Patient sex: F
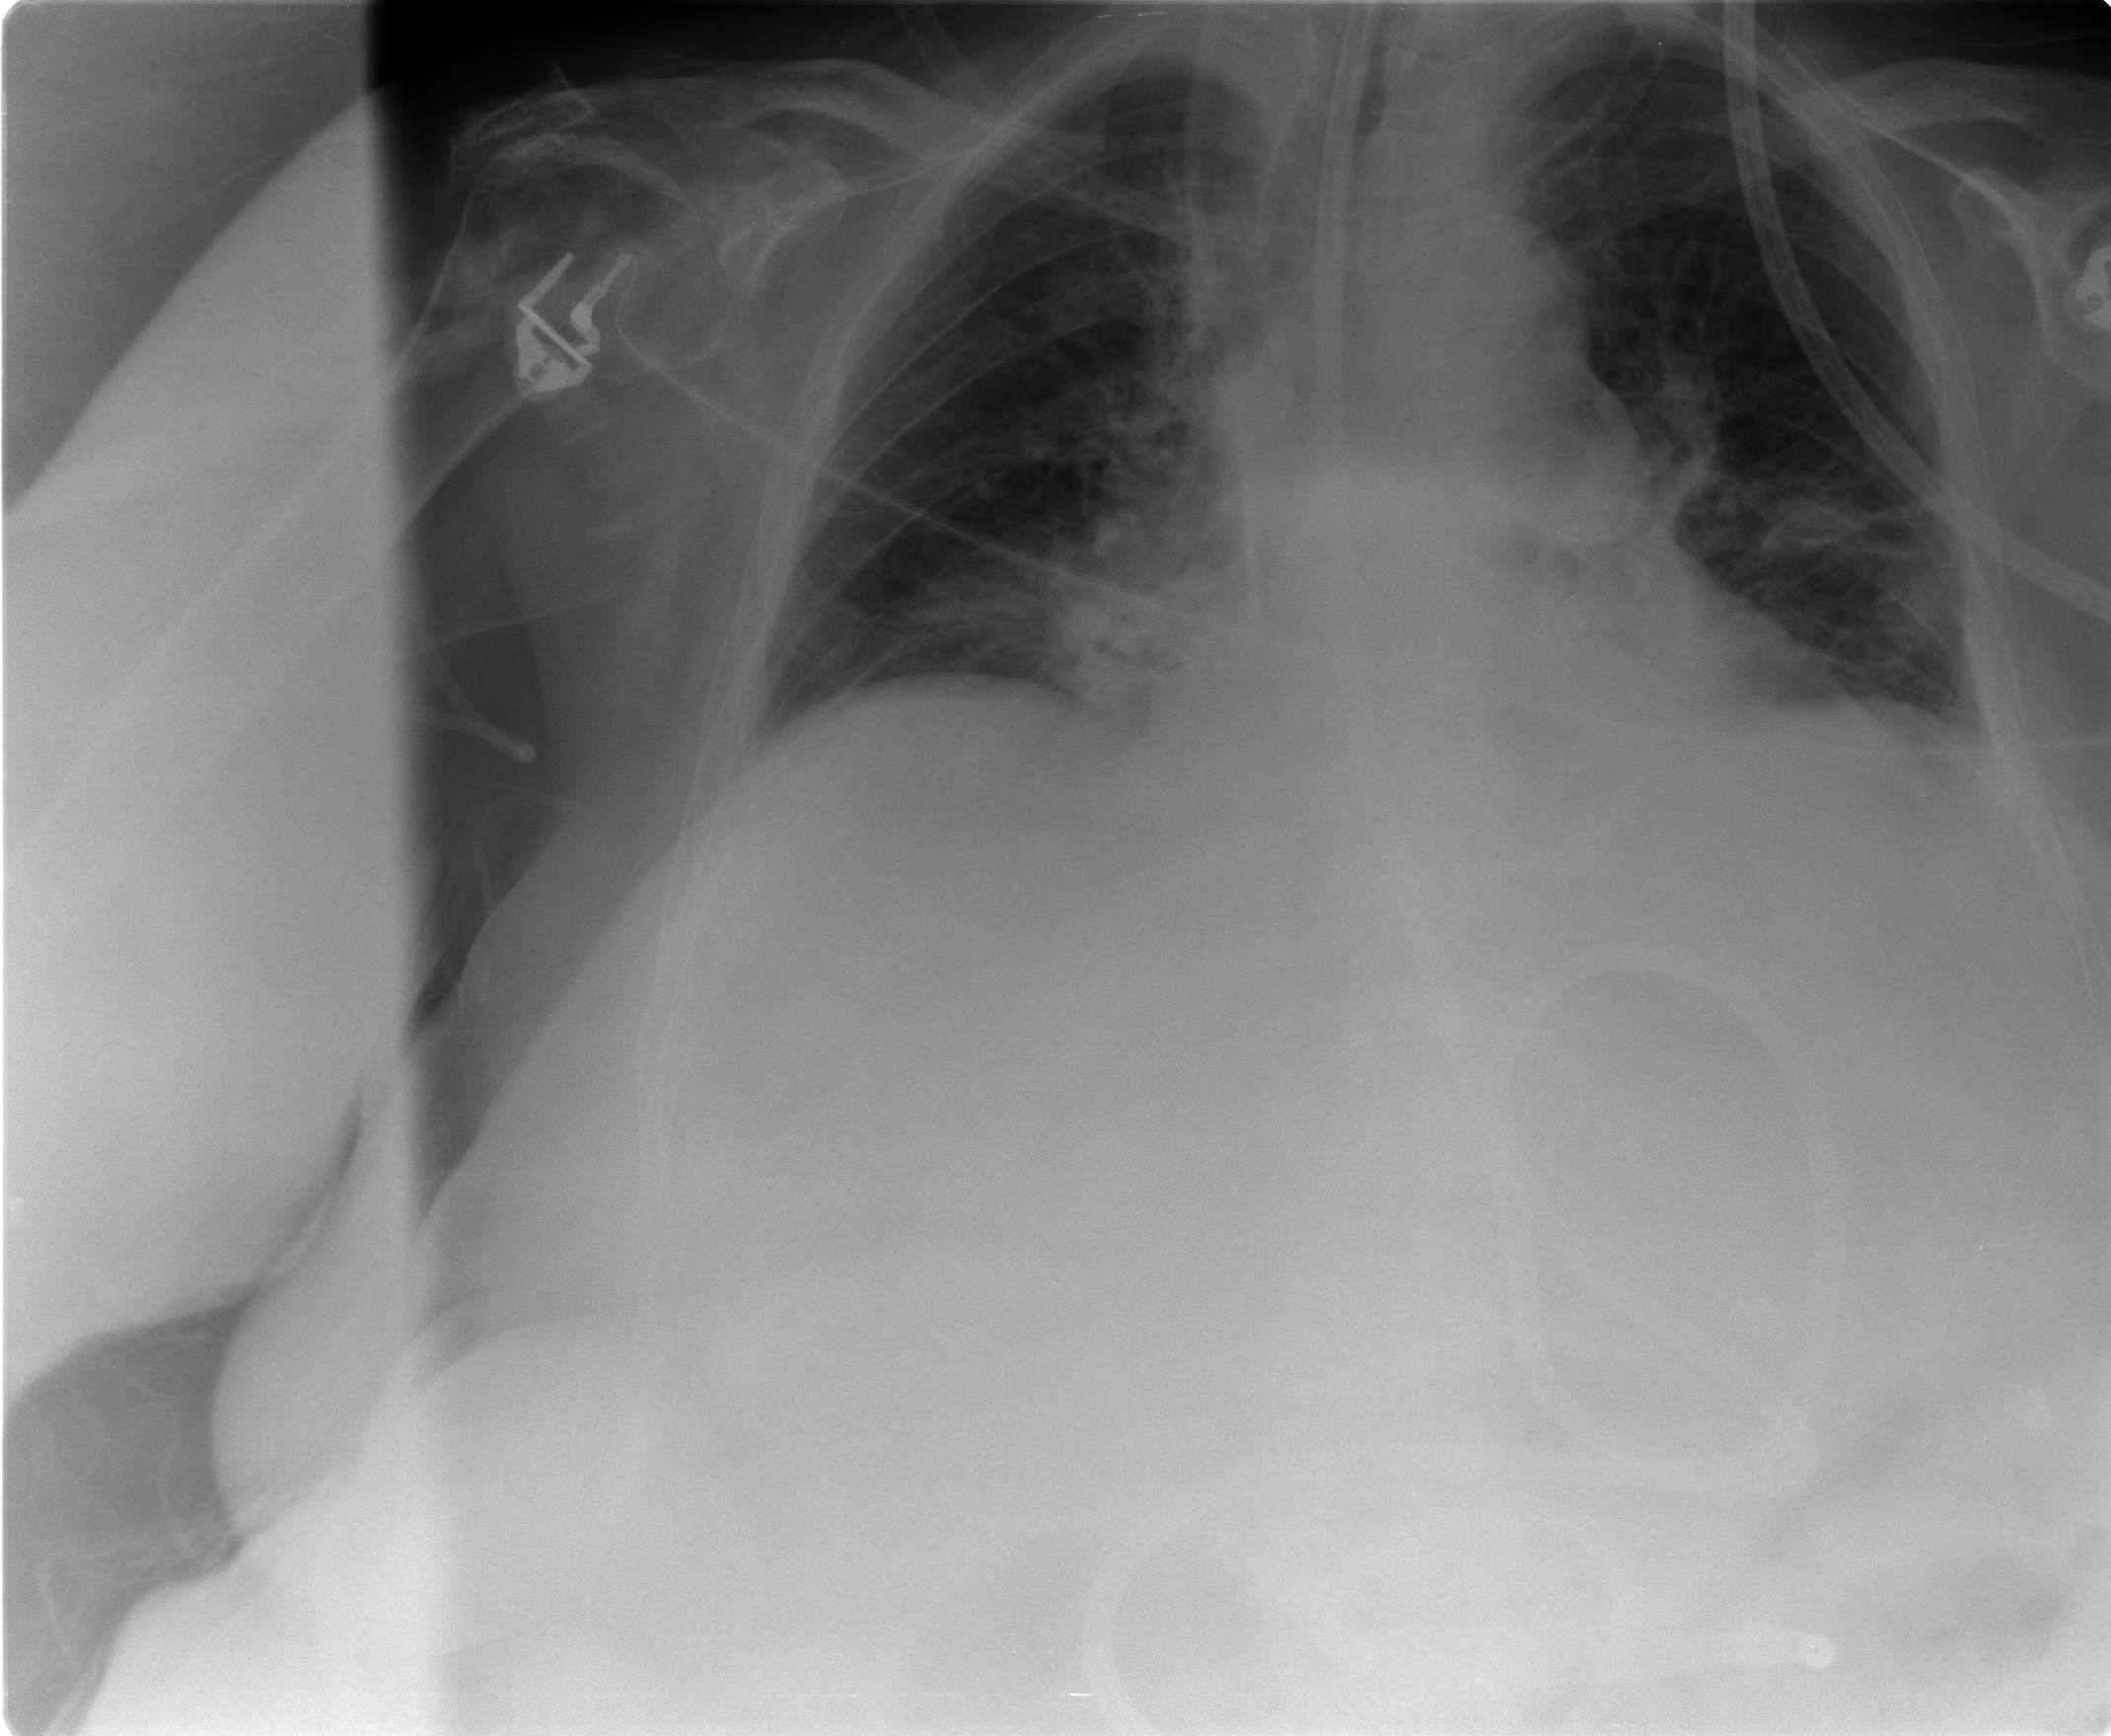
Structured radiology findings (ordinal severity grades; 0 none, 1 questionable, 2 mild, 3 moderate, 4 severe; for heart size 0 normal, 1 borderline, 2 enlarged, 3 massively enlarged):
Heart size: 1
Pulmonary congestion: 2
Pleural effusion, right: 0
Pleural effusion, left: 0
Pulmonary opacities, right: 1
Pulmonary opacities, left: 0
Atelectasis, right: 2
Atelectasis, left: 2